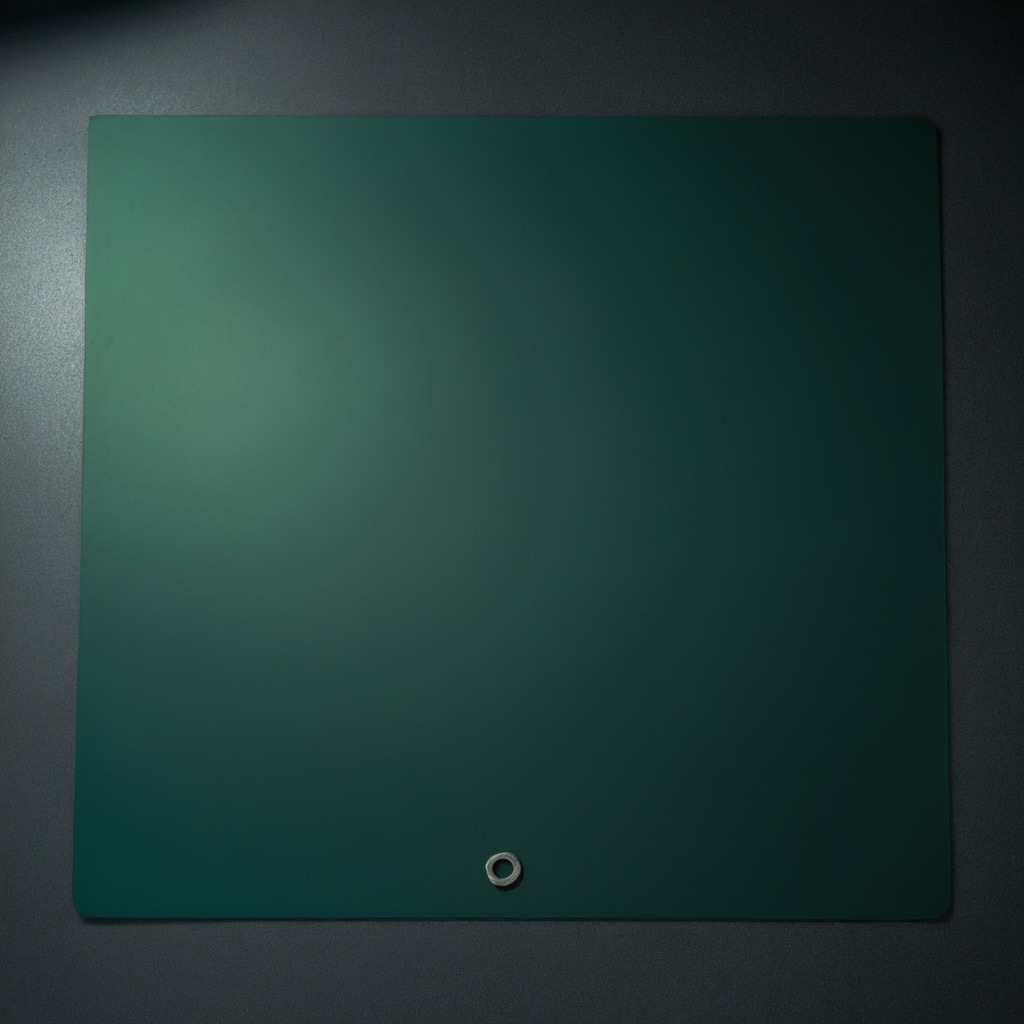
A flat metal washer is lying on a clean granite tabletop covered with a green rubber mat inside a workshop at night dim ambient light soft shadows worn but beneath the mat.